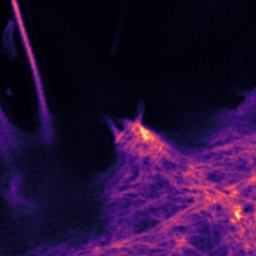
Label: Super-resolution F-actin image